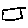
Label: square